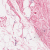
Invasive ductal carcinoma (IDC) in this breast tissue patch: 0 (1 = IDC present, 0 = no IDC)